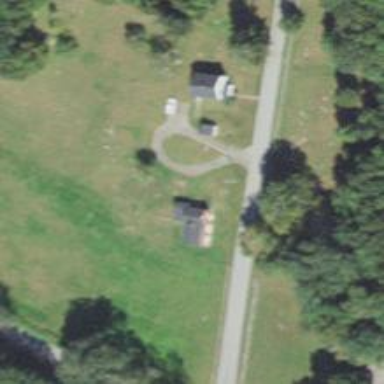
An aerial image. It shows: Residential driveway designated as service road.